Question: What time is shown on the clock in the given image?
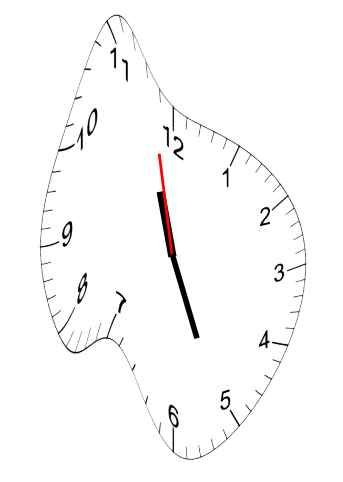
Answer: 11:25:58